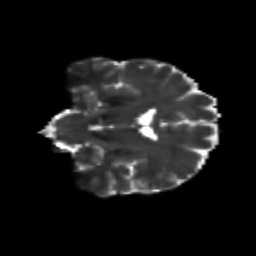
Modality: T2w
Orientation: coronal
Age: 42
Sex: female
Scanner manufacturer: siemens
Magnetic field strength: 3 T
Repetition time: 8.6 s
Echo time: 0.095 s